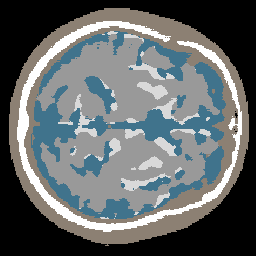
Label: no_lesion